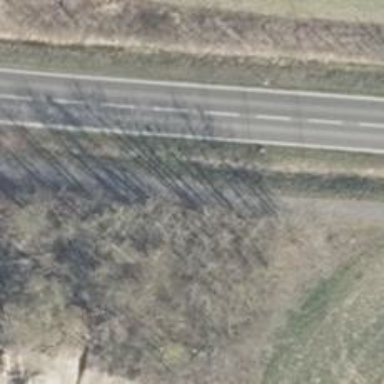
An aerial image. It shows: Asphalt path.